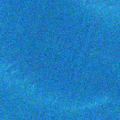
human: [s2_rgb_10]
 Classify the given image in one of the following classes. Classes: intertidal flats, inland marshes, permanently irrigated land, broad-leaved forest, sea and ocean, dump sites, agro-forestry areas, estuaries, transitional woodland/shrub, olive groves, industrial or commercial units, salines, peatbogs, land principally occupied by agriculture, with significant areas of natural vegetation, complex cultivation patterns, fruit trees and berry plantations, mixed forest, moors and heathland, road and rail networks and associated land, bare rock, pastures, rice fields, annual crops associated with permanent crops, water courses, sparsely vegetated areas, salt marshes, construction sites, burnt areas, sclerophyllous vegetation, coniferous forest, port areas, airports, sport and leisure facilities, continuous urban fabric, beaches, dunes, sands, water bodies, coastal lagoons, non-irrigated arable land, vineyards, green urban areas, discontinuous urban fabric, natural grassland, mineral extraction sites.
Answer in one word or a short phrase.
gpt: sea and ocean